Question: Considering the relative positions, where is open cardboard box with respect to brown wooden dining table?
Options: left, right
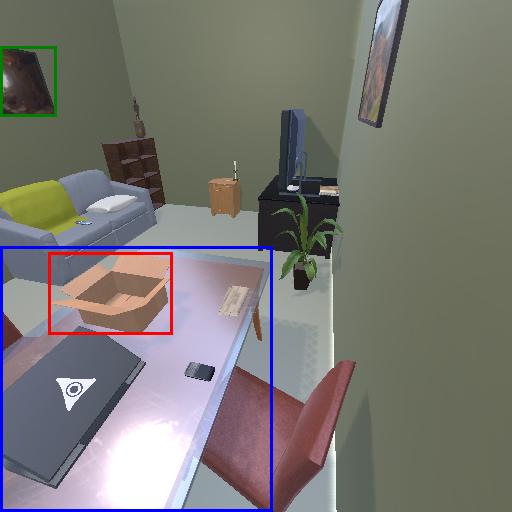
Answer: left